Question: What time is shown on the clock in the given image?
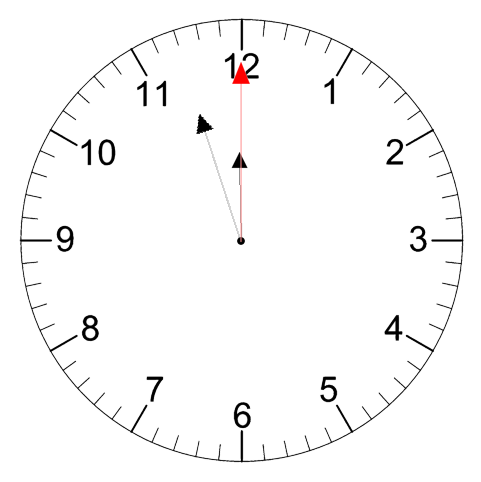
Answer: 11:57:00